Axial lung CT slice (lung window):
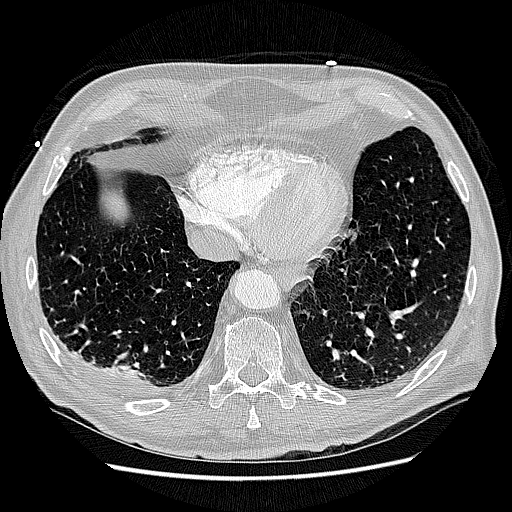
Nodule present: no